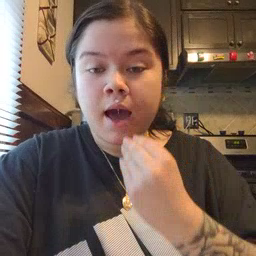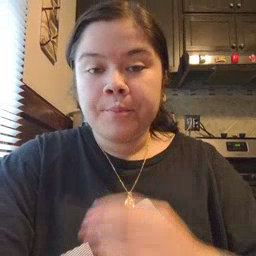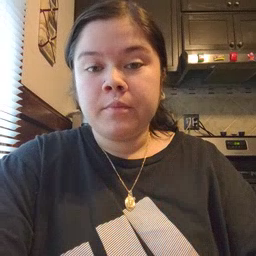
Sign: nap